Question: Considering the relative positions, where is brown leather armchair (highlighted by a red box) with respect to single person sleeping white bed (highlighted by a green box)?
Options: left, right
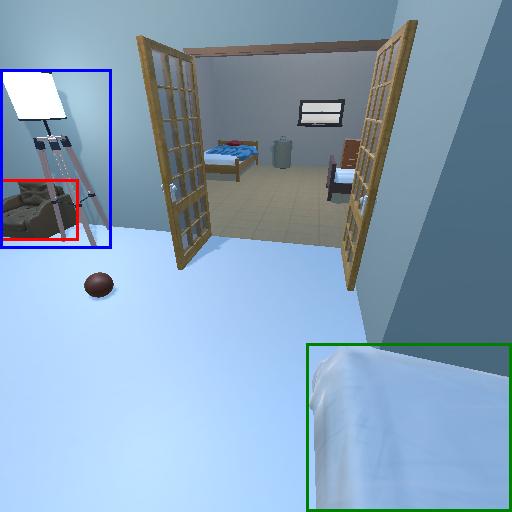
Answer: left